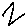
Label: zigzag